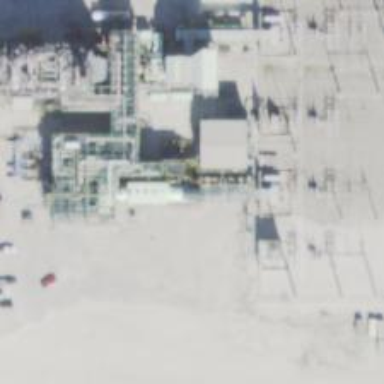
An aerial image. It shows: Gas-powered generator using steam turbine.